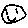
Label: smiley face